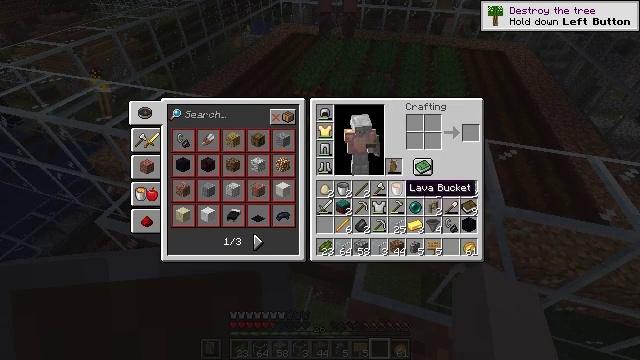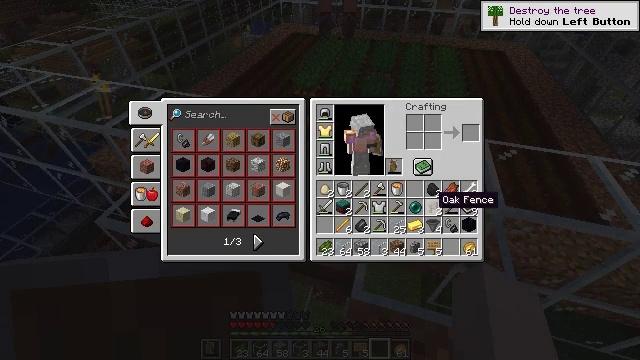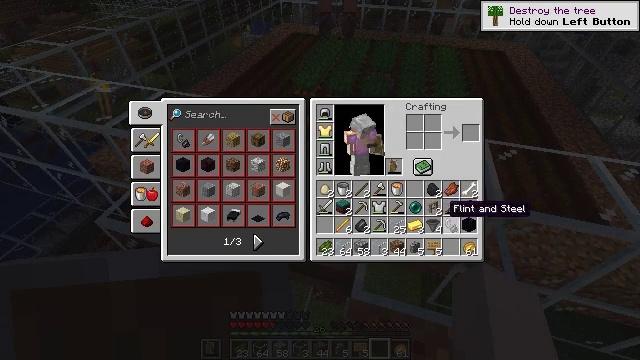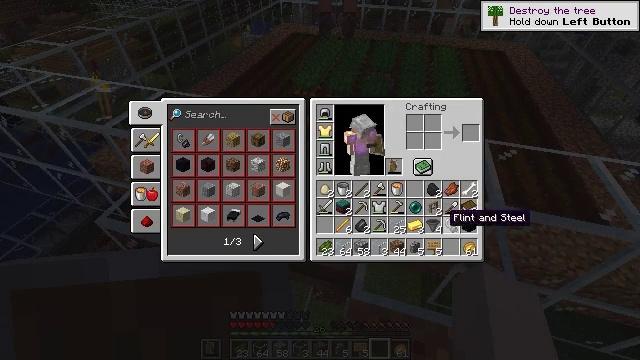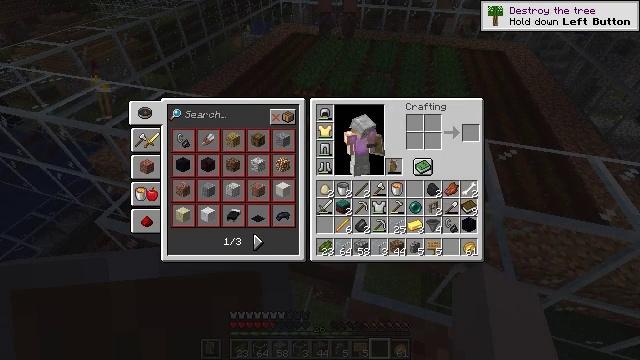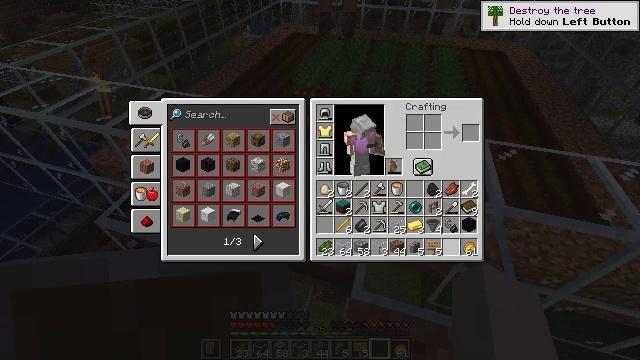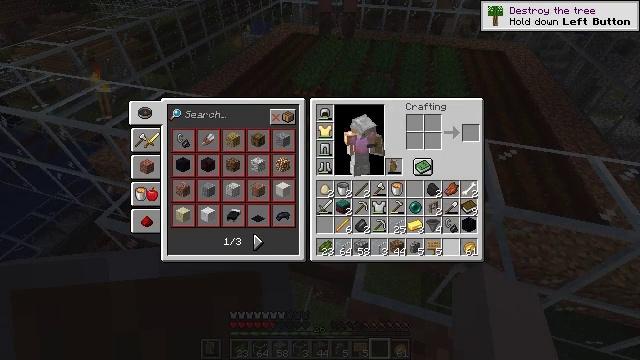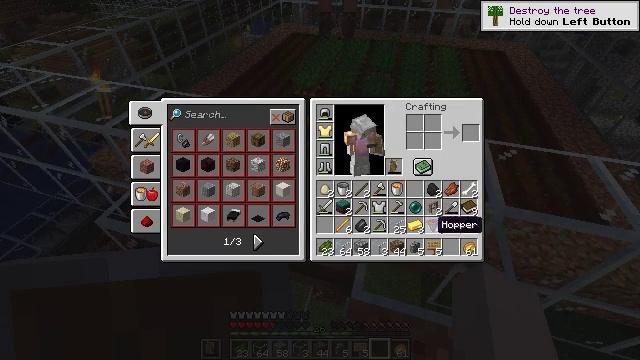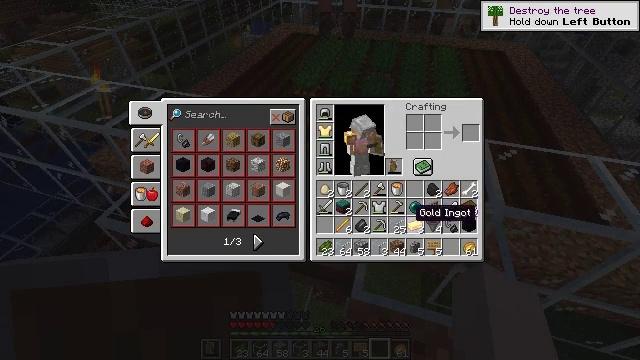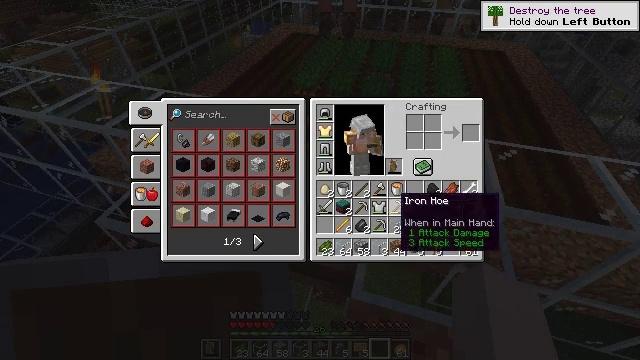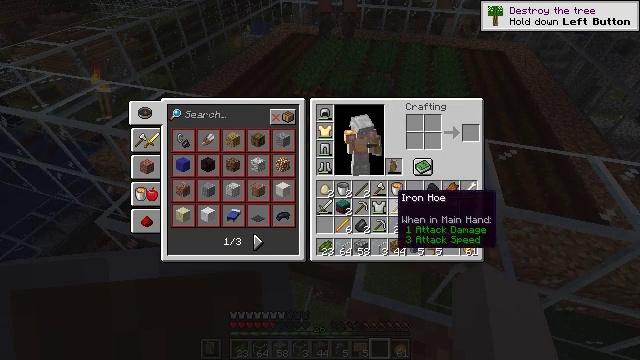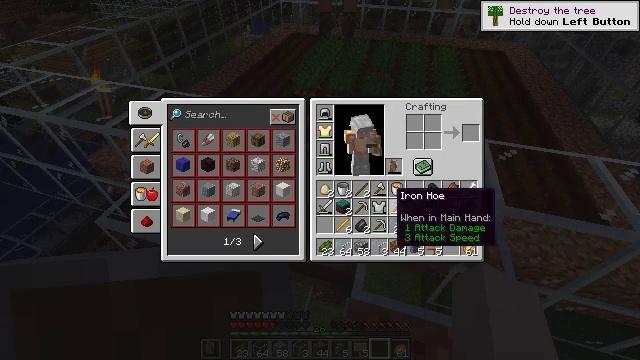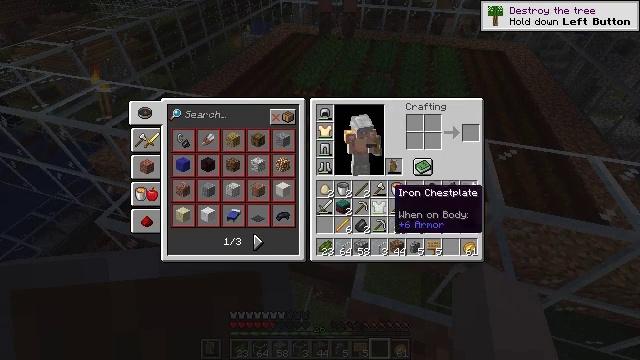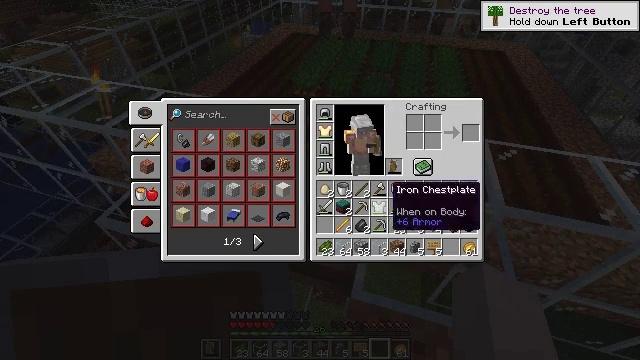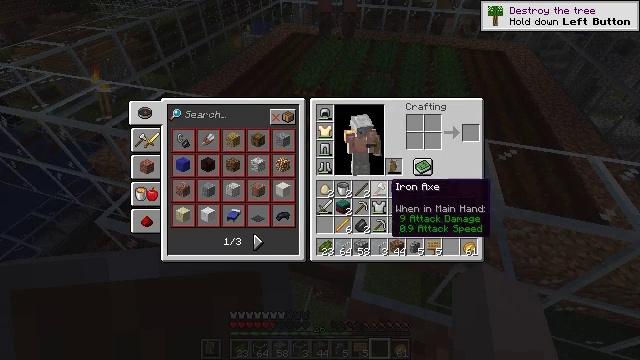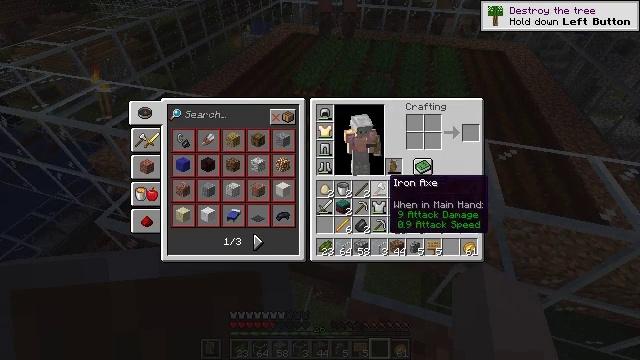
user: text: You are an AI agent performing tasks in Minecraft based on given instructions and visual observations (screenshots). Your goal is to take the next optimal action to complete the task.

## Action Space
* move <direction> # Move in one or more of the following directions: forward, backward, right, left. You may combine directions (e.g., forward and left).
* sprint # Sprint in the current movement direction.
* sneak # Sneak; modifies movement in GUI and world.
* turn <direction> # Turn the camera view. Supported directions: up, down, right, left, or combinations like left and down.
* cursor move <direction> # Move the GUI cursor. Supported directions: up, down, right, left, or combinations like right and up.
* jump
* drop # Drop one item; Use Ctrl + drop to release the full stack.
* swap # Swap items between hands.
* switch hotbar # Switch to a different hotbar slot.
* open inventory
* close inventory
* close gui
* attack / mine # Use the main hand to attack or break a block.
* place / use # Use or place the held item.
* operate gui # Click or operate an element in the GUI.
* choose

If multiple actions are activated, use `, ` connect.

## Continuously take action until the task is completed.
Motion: motion action
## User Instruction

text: Get the oak trapdoor back into your inventory.
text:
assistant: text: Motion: cursor move right and down
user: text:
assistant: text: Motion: cursor move right and down
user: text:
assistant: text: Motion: cursor move down
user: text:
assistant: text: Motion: cursor move down
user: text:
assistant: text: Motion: no_op
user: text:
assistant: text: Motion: no_op
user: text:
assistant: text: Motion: cursor move left
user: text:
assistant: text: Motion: cursor move left and up
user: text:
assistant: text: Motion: cursor move left and up
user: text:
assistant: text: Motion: no_op
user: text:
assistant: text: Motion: no_op
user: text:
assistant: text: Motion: no_op
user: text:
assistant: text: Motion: no_op
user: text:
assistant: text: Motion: no_op
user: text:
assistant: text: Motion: no_op
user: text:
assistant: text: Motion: no_op
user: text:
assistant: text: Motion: no_op
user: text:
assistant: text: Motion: no_op
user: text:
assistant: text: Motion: operate gui
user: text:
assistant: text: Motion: operate gui
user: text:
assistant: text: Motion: cursor move down
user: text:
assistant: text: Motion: cursor move down
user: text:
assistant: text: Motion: cursor move down
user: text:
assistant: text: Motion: no_op
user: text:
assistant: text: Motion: no_op
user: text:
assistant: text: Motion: no_op
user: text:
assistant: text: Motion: no_op
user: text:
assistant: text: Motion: no_op
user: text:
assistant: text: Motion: no_op
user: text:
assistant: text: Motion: no_op